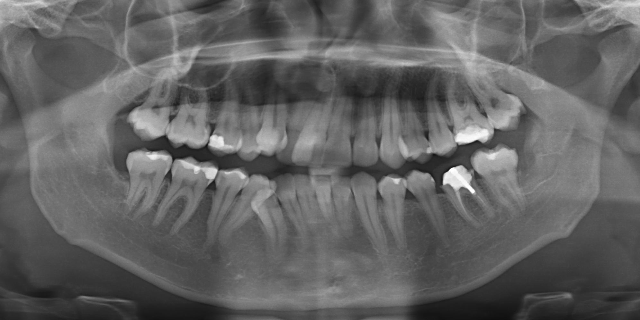
adult